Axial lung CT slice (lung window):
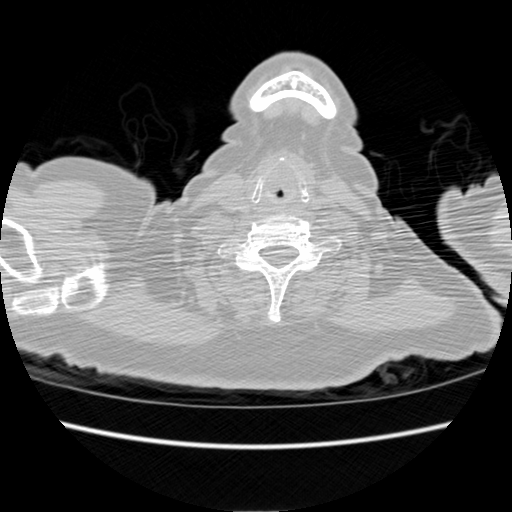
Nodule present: no